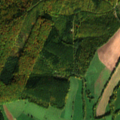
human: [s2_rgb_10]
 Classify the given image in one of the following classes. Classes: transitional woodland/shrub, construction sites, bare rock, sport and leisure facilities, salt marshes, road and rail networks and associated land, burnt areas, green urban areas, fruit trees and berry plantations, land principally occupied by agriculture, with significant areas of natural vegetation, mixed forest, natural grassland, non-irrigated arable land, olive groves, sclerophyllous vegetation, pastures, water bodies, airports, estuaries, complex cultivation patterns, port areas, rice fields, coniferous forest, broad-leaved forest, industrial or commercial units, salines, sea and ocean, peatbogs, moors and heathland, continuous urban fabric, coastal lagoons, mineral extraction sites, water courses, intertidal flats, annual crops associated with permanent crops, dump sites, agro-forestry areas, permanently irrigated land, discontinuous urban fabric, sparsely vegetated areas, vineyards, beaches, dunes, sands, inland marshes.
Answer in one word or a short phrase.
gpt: non-irrigated arable land, pastures, broad-leaved forest